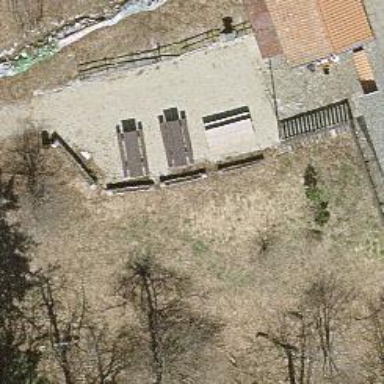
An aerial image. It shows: Picnic table located in leisure land area.